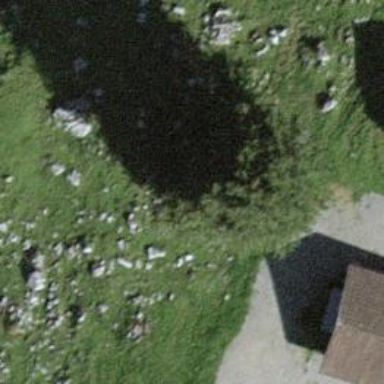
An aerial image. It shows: Evergreen tree with needle-leaved leaves.